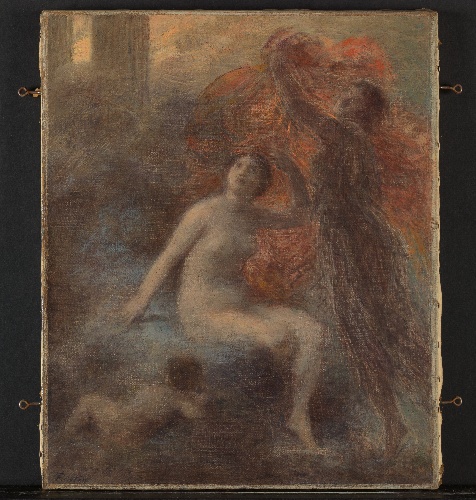
Title: The Palace of Aurora
Artist: Henri Fantin-Latour
Artist bio: French, Grenoble 1836–1904 Buré
Date: 1902
Object type: Painting
Classification: Paintings
Medium: Oil on canvas
Dimensions: 18 1/8 x 15 in. (46 x 38.1 cm)
Department: European Paintings
Credit line: Bequest of Anne D. Thomson, 1923
Accession year: 1923
Repository: Metropolitan Museum of Art, New York, NY
Tags: Women|Female Nudes|Putti